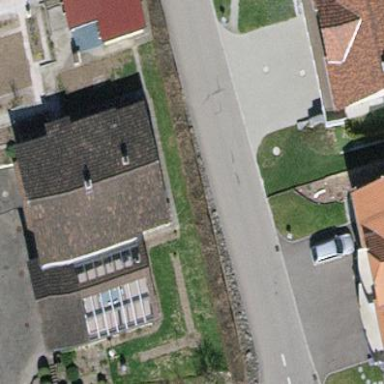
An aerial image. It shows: Detached building.